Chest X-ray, PA view. Patient: 49 years old, sex M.
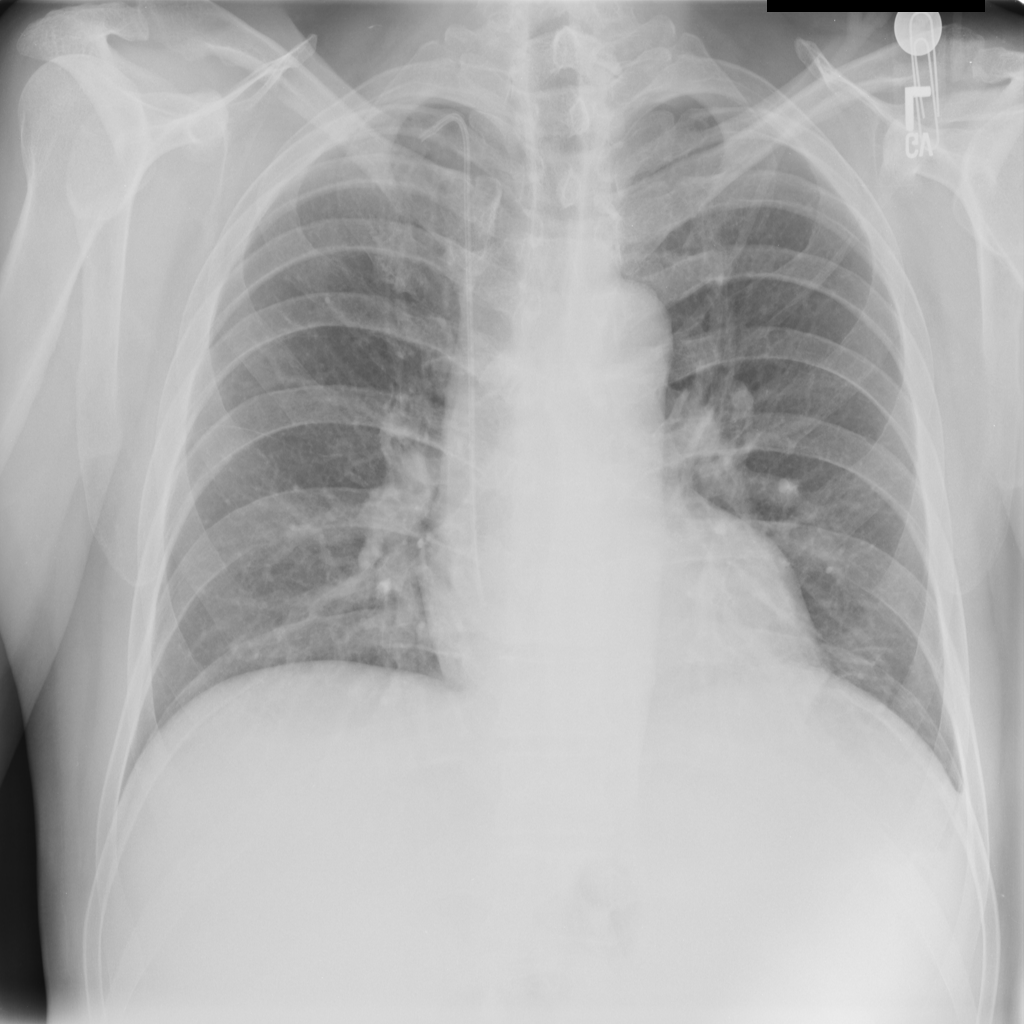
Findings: Effusion, Infiltration